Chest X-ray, PA view. Patient: 50 years old, sex M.
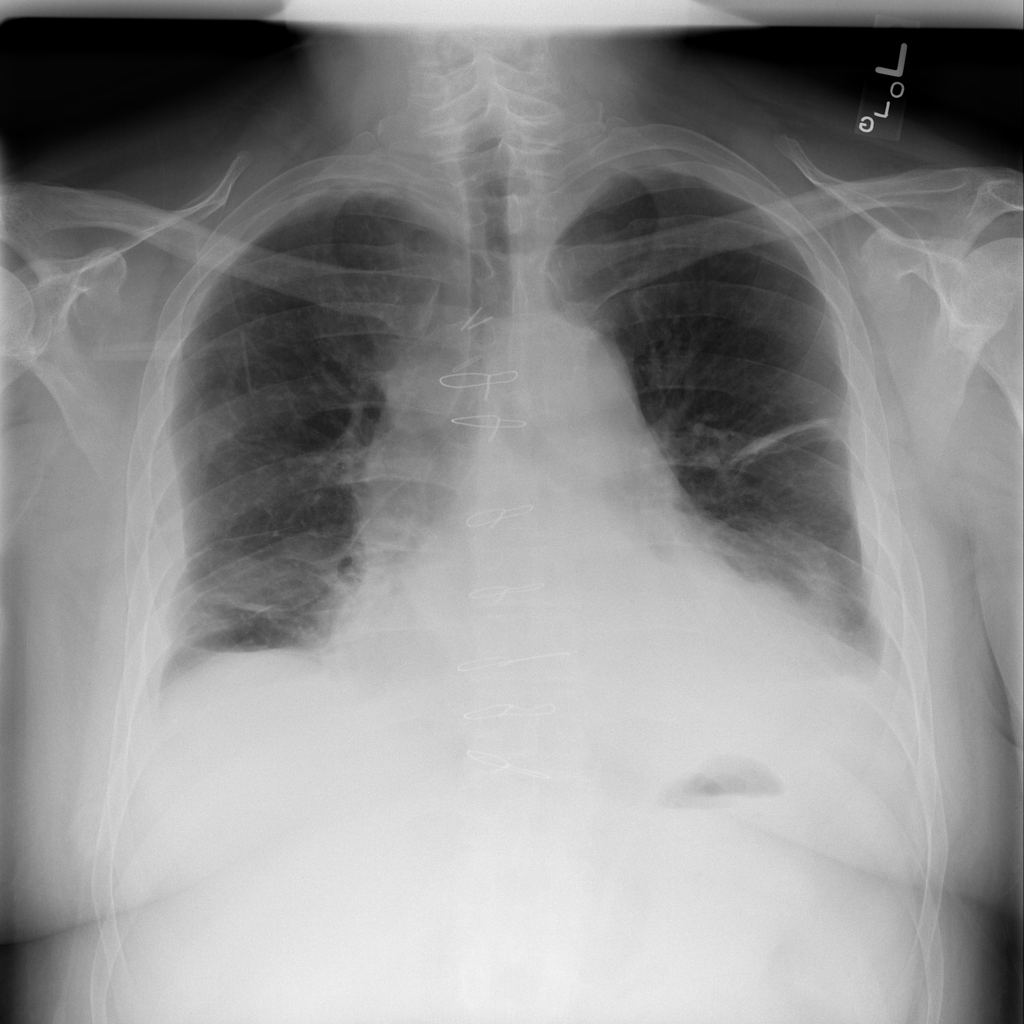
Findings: Atelectasis, Consolidation, Infiltration, Pleural_Thickening